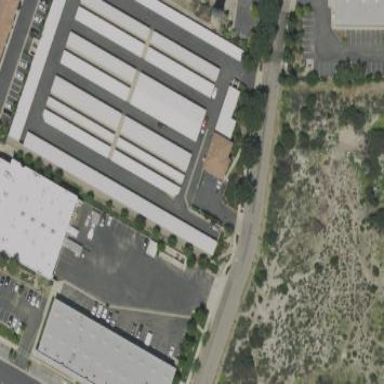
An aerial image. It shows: Warehouse building used for warehousing.